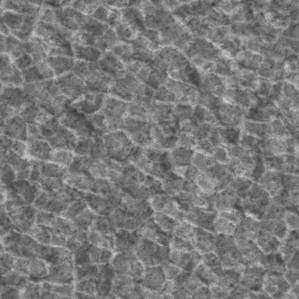
Label: frost